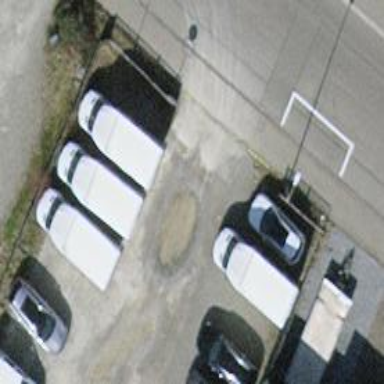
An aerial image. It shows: Driveway with compacted surface.